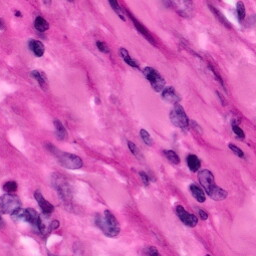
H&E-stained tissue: Pancreatic